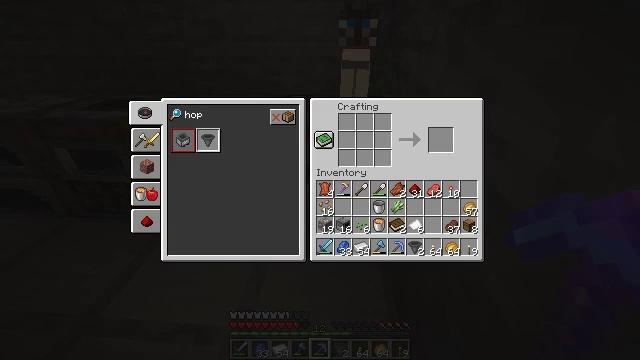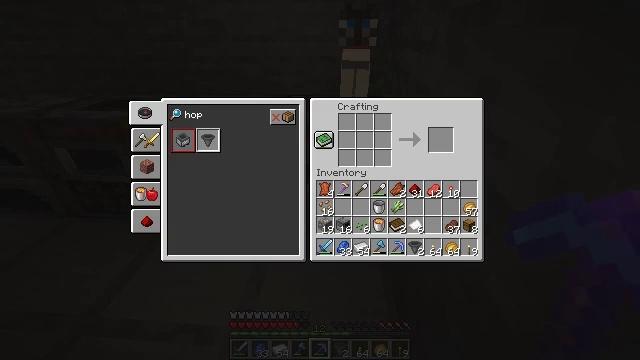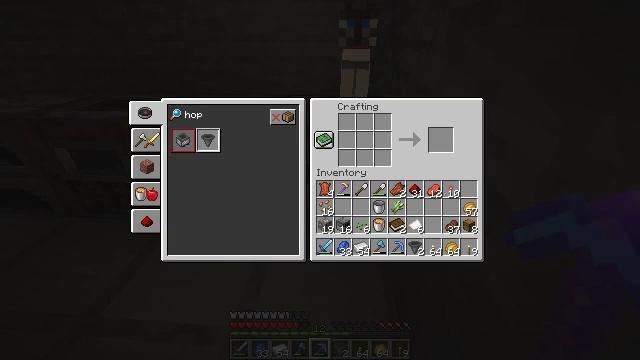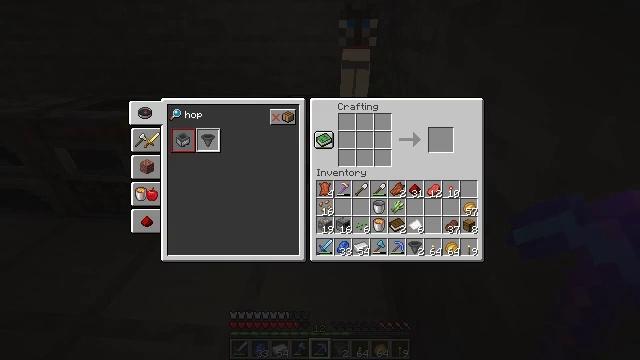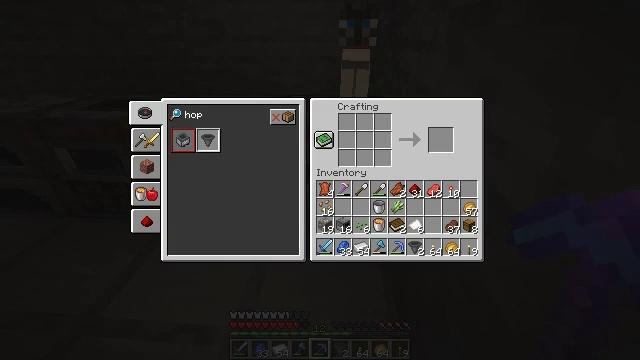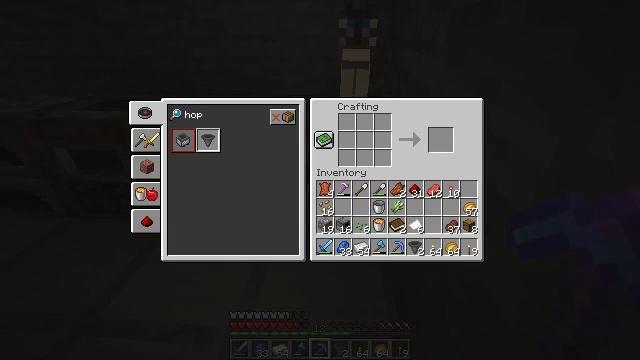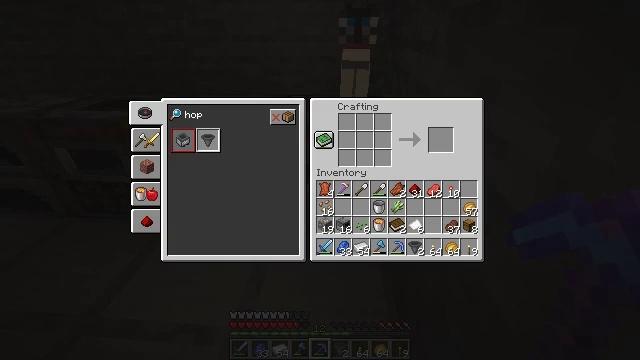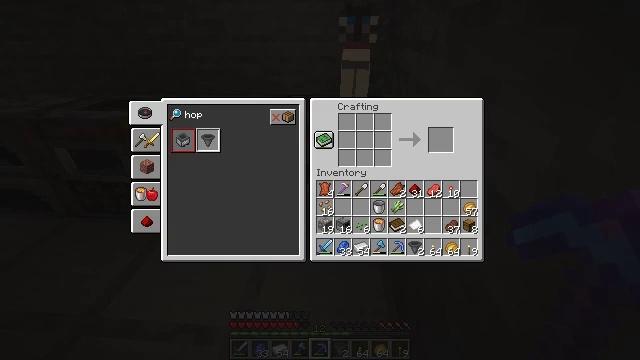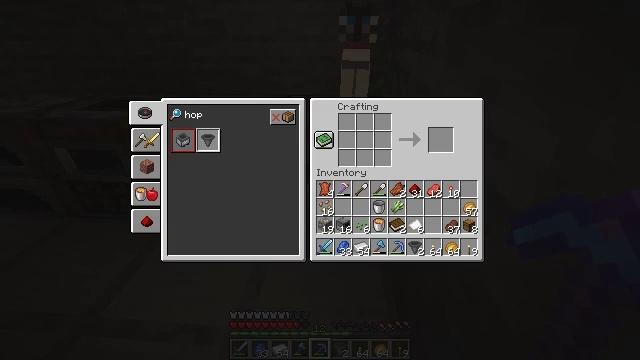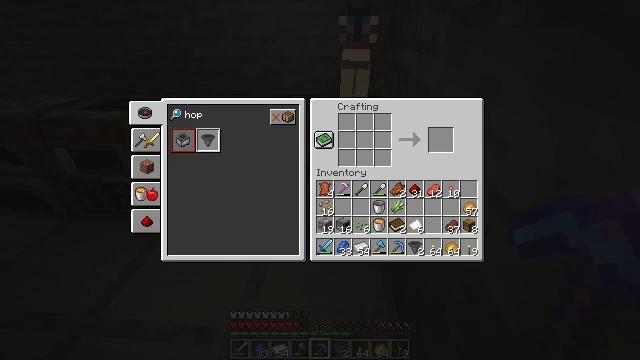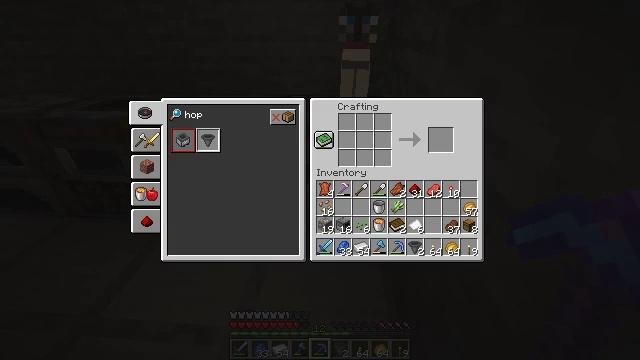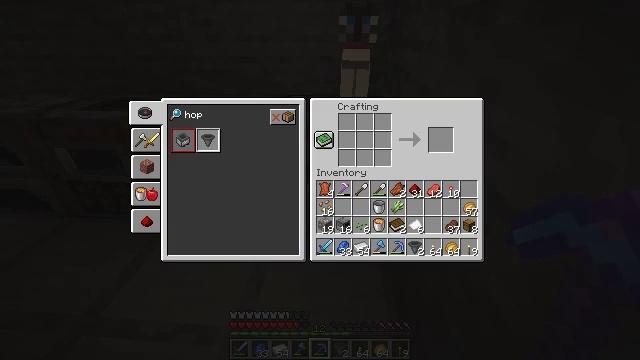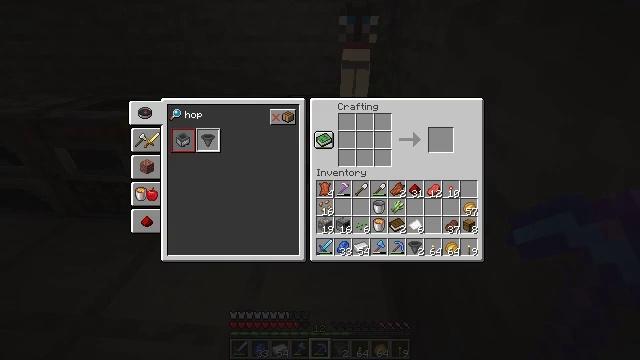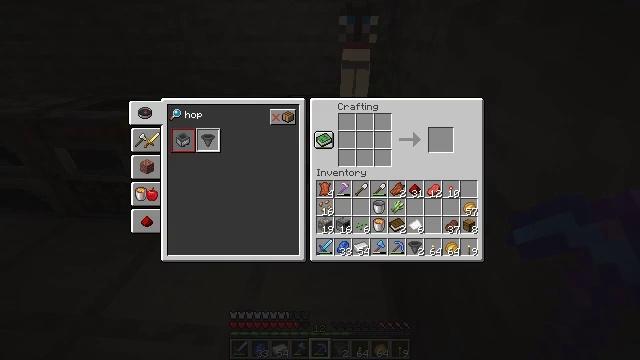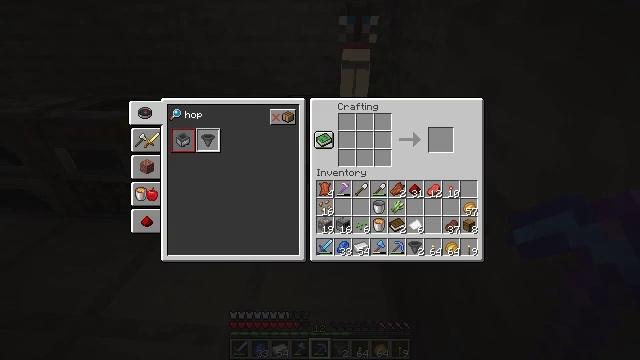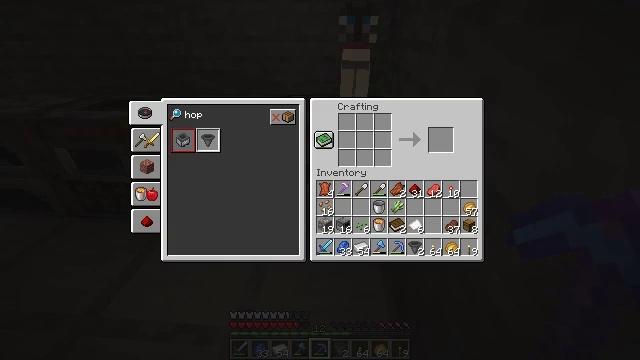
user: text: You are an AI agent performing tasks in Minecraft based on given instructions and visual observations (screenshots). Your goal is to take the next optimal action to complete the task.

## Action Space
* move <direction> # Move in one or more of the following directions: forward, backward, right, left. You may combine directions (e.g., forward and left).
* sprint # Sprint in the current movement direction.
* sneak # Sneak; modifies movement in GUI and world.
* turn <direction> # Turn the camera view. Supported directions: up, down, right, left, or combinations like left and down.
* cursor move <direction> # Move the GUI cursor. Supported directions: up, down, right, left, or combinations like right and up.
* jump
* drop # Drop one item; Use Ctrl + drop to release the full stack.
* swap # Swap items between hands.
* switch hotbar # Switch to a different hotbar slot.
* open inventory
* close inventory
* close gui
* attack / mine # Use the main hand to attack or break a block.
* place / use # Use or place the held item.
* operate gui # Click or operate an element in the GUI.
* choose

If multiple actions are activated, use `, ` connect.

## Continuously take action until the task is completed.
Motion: motion action
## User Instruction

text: Craft a minecart using five iron ingots.
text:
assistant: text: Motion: no_op
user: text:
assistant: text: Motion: no_op
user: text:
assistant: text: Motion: no_op
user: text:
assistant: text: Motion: no_op
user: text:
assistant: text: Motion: no_op
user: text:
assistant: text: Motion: no_op
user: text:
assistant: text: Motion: no_op
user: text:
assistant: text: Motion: no_op
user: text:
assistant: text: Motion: no_op
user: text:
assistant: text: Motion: no_op
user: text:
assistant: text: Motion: no_op
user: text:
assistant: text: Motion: no_op
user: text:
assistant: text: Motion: no_op
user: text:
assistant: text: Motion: no_op
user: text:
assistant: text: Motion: no_op
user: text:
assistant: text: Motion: no_op
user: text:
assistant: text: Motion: no_op
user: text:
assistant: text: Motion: no_op
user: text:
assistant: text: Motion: no_op
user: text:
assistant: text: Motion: no_op
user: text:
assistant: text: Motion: no_op
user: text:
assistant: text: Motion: no_op
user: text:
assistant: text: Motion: no_op
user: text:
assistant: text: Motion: no_op
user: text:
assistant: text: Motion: no_op
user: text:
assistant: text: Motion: no_op
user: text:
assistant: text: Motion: no_op
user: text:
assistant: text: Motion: no_op
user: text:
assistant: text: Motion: no_op
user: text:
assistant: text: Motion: no_op